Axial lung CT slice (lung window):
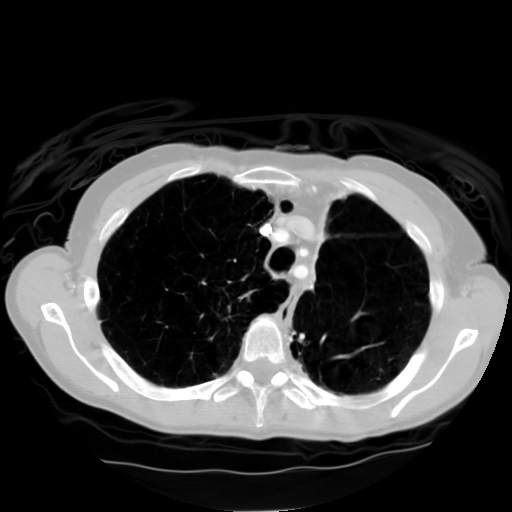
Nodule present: no